Current action and preconditions to check: path_clear

Your task: For each precondition in the list above, predict whether it will hold at this action.

Consider the current scene as observed from the mobile robot's camera, and analyze the predicted future states of all dynamic agents (e.g., people, animals, vehicles, or any moving entities) within the NEXT SECOND.

IMPORTANT: Only answer "very likely" if you are absolutely certain—based on strong, clear evidence—that a dynamic agent will violate the precondition in the predicted future state. Do NOT answer "very likely" for unlikely, ambiguous, or low-probability risks.

Ask yourself for each precondition: Is there a high probability, with clear and convincing evidence, that the predicted future states of any dynamic agent will interfere with the predicted future state of the currently executing action within the NEXT SECOND, causing that precondition to fail?

Assess the risk level based on these predictions. Use "likely" or "very likely" if motions create a clear risk of interference.

Use "neutral" or "improbable" if agents are nearby but their predicted paths are clearly diverging or non-conflicting.

Failure Risk Categories: "very improbable", "improbable", "neutral", "likely", "very likely"

Answer Format: Output ONLY the probability_of_failure value from these categories: "very improbable", "improbable", "neutral", "likely", "very likely"

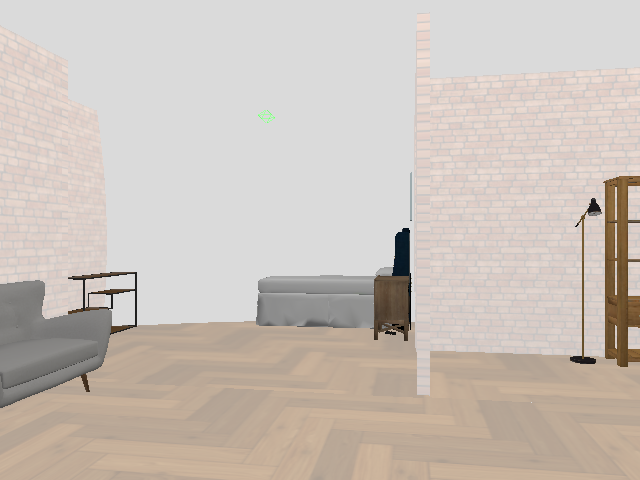

Answer: very improbable